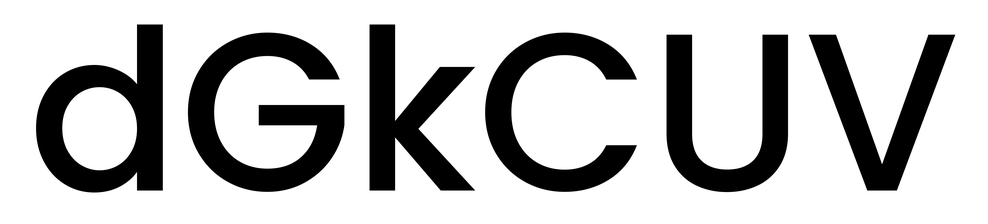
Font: Poppins-Medium